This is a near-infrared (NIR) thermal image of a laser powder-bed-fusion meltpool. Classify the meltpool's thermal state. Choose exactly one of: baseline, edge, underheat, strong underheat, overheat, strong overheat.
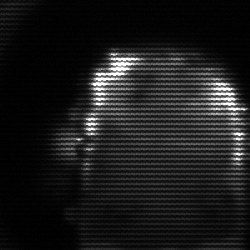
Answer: baseline